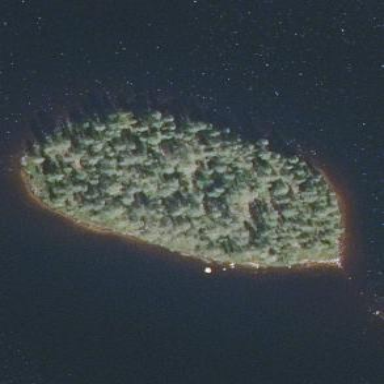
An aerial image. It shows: Islet.